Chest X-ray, PA view. Patient: 40 years old, sex M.
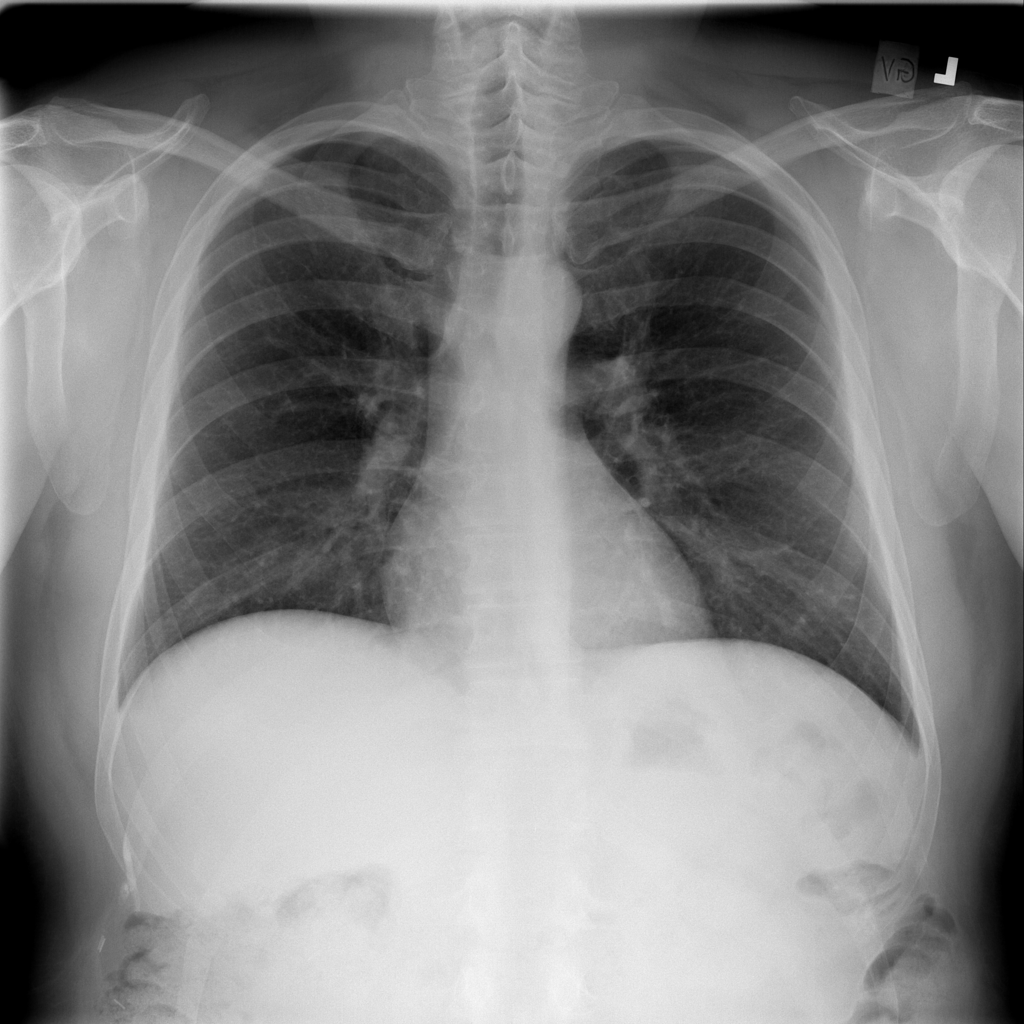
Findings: No Finding